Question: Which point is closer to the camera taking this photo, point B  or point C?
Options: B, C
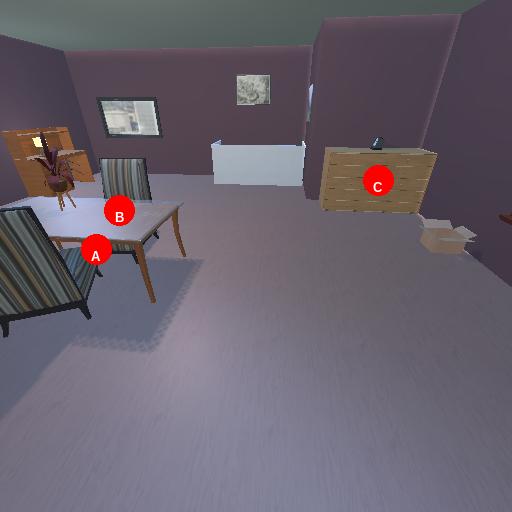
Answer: B